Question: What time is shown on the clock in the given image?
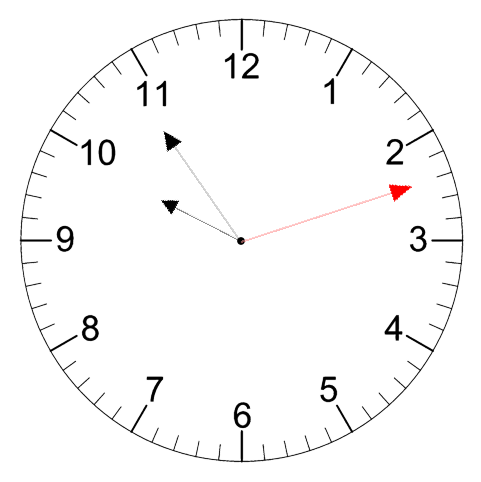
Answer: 09:54:12